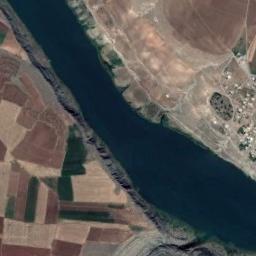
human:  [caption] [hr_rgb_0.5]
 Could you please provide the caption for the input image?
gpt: A curved blue river with green and tan fields and buildings on both sides .

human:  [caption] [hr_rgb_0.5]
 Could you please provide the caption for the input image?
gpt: There are several meadows beside the river .

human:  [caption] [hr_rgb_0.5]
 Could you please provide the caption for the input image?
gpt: The deep blue river with some point bars is between some fields and the wasteland .

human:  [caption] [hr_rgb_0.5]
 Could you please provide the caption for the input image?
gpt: The twisty river goes through white bare land and green farmland .

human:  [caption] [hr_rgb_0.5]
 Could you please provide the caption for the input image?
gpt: There are some farmlands beside the green river .